Interaction volume radius: 5 \u00c5
Interaction volume height: 10 \u00c5
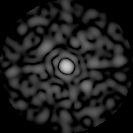
Disorder parameter: 0.8628